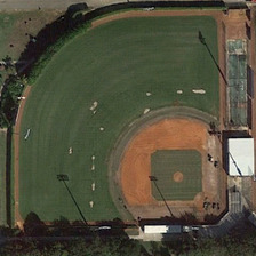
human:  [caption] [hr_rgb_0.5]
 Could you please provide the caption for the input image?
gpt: A baseball field was built between a street and a row of trees.

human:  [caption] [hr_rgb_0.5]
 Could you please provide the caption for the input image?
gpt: The baseball field was built between the road and a row of trees.

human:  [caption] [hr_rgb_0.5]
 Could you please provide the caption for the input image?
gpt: a round baseball field in a fanshaped lawn .

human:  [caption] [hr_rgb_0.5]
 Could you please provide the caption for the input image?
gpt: there is a large baseballfield with some white items on it .

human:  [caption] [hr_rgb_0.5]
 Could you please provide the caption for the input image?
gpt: a baseball field is near some green trees in a line .